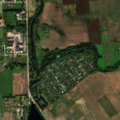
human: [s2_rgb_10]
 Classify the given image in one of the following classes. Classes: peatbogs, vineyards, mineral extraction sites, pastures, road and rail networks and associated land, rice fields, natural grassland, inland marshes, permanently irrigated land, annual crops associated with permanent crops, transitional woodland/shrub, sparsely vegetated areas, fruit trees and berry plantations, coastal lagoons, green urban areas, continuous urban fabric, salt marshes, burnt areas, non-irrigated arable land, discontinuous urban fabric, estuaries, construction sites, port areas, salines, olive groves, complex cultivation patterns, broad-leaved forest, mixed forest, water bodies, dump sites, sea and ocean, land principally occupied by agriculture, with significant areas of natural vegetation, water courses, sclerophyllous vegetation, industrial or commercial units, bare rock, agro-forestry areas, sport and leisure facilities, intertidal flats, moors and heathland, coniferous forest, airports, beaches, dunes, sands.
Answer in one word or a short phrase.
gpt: discontinuous urban fabric, industrial or commercial units, non-irrigated arable land, pastures, complex cultivation patterns